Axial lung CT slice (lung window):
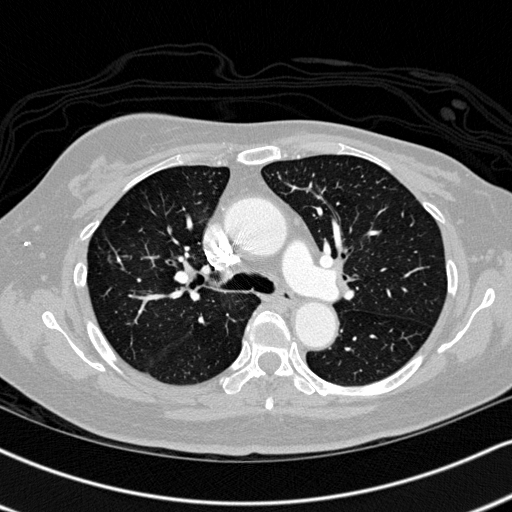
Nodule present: no